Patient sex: M
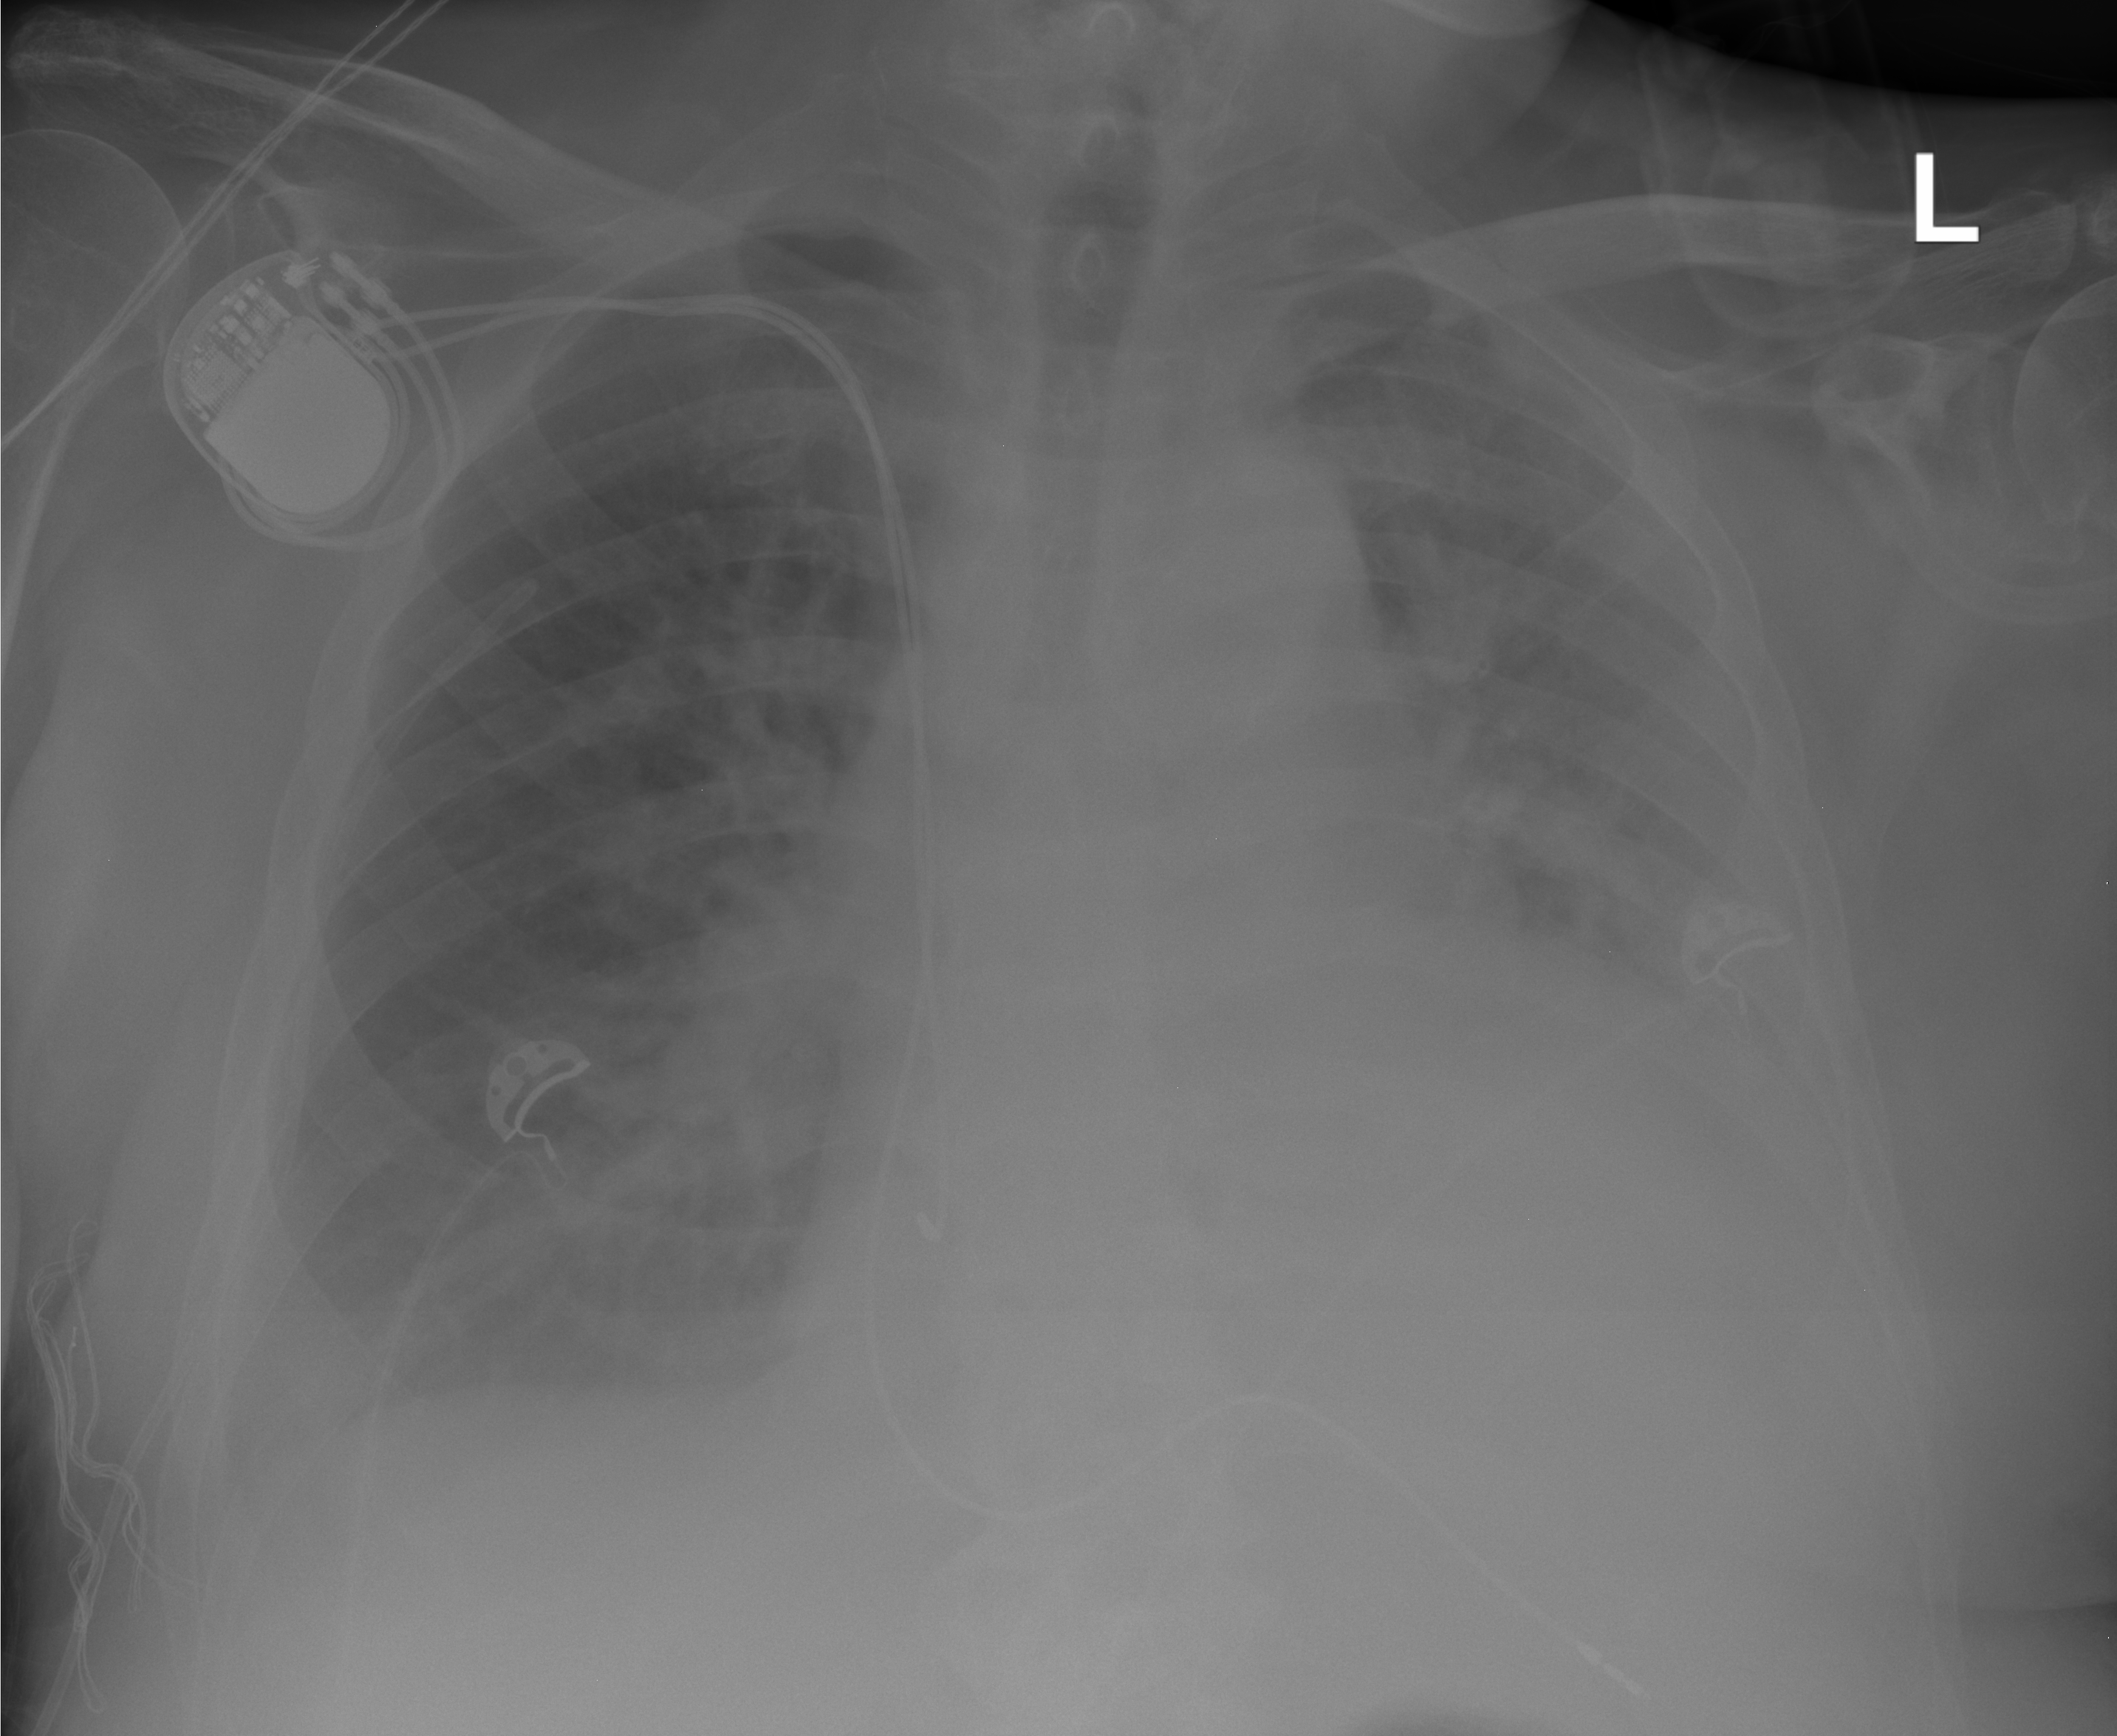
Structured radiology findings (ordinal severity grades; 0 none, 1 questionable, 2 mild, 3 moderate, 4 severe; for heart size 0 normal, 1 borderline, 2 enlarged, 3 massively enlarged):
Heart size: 2
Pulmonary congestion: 2
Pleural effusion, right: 2
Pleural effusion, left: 2
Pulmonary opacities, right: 2
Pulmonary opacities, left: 2
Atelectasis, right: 1
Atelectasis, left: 2